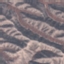
Land use / land cover: HerbaceousVegetation